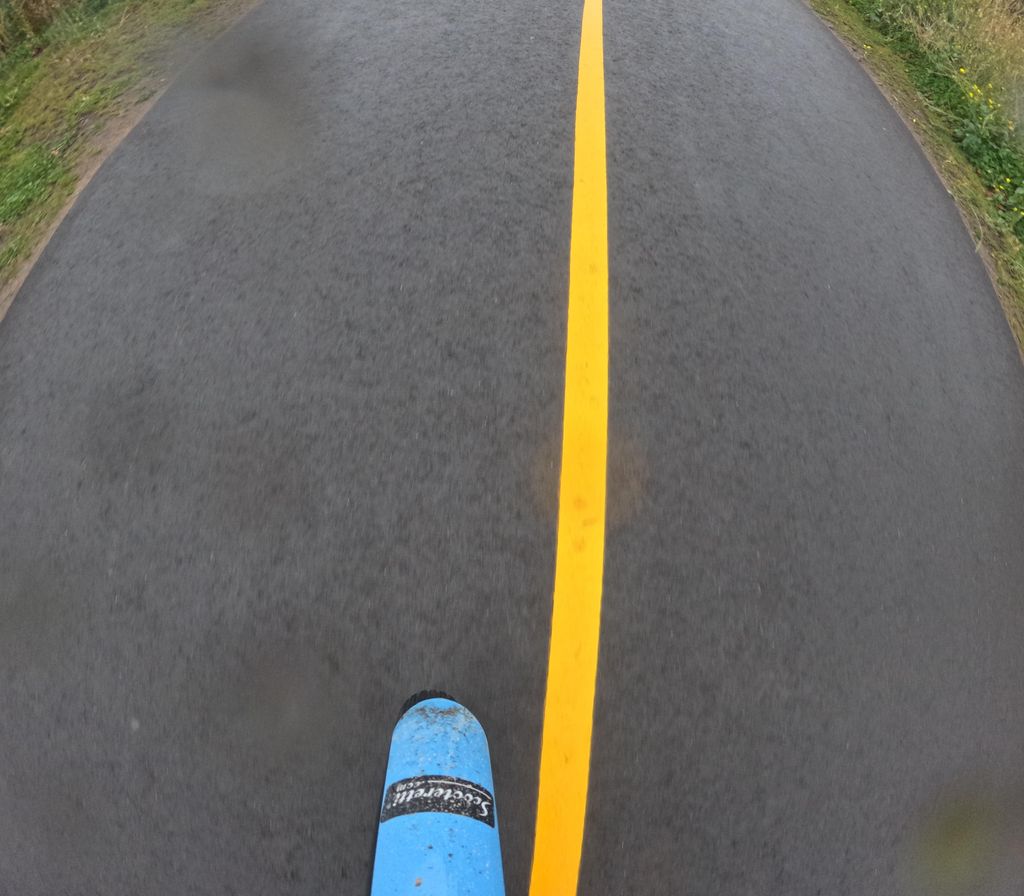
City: ottawa-gatineau